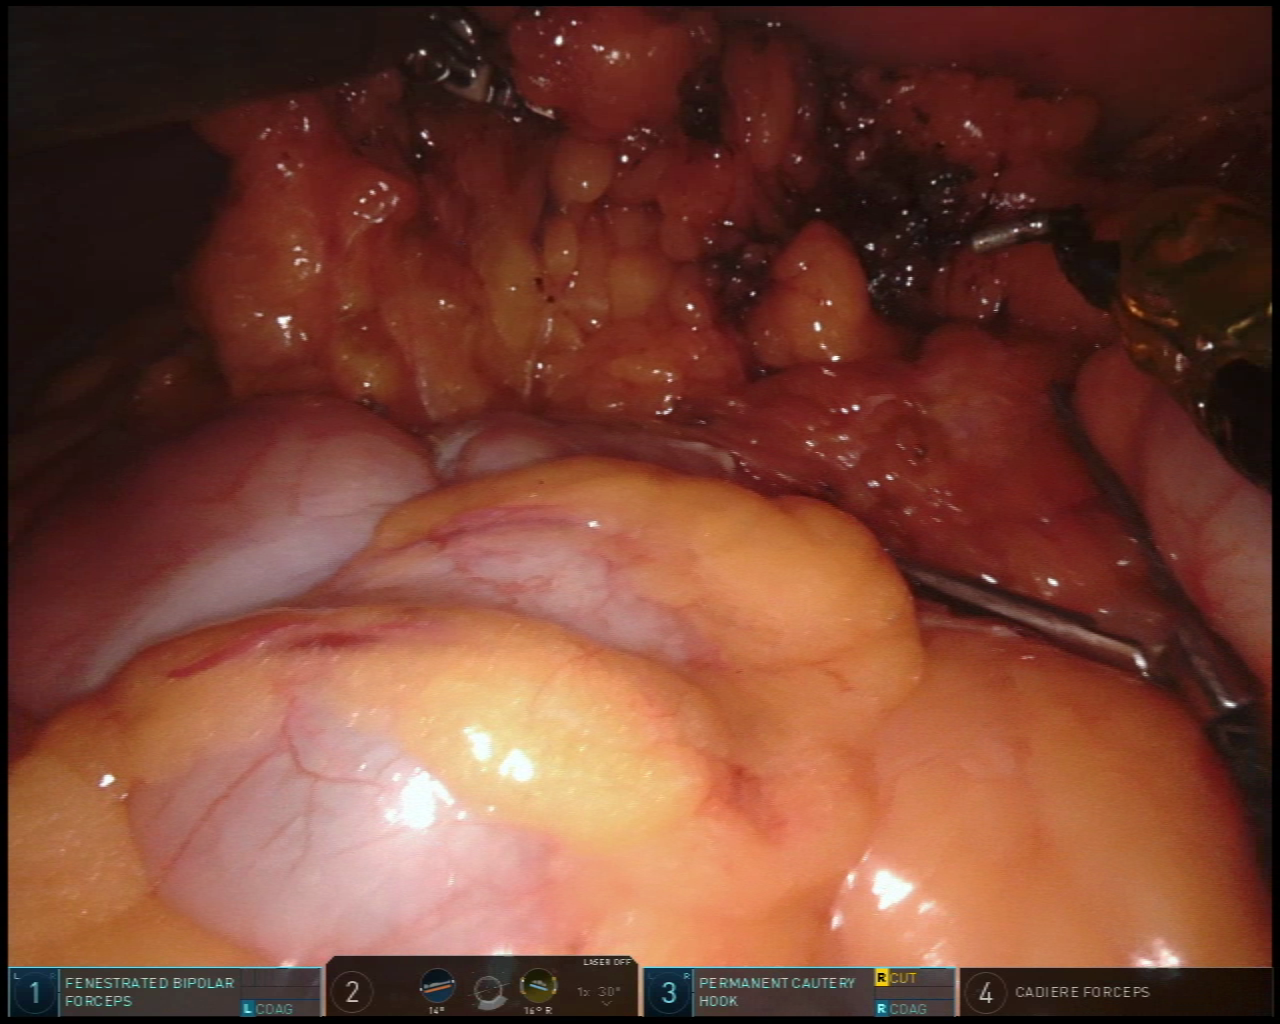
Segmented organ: colon
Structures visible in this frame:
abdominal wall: yes
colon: yes
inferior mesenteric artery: no
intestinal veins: no
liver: no
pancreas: no
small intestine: no
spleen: no
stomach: no
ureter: no
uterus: no
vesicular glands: no